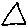
Label: triangle